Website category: university
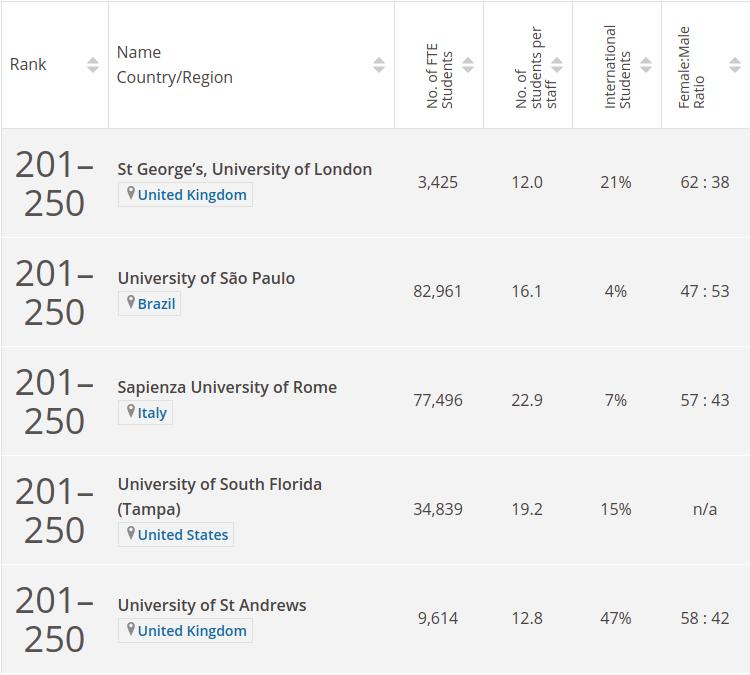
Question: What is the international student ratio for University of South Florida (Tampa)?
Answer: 15%

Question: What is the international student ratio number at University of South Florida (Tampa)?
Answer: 15%

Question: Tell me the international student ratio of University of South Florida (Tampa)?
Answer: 15%

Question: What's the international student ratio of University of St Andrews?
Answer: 47%

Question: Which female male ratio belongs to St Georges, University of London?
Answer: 62 : 38

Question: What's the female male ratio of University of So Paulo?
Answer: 47 : 53

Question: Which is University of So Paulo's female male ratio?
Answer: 47 : 53

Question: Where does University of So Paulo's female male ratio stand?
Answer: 47 : 53

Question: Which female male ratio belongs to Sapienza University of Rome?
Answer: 57 : 43

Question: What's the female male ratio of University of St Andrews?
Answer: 58 : 42

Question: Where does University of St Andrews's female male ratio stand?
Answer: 58 : 42

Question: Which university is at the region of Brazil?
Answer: University of So Paulo

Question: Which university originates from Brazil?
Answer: University of So Paulo

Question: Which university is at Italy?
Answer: Sapienza University of Rome

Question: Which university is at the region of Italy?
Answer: Sapienza University of Rome

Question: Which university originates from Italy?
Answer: Sapienza University of Rome

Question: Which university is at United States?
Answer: University of South Florida (Tampa)

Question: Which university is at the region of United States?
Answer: University of South Florida (Tampa)

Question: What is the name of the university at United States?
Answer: University of South Florida (Tampa)

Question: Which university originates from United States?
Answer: University of South Florida (Tampa)

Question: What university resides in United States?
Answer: University of South Florida (Tampa)

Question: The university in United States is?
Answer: University of South Florida (Tampa)

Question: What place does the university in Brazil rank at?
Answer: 201250

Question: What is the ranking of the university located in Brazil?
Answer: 201250

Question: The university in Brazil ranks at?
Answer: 201250

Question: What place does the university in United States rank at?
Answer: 201250

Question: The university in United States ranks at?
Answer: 201250